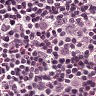
Metastatic tissue present: yes